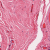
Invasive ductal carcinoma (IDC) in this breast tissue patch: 0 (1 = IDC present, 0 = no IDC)